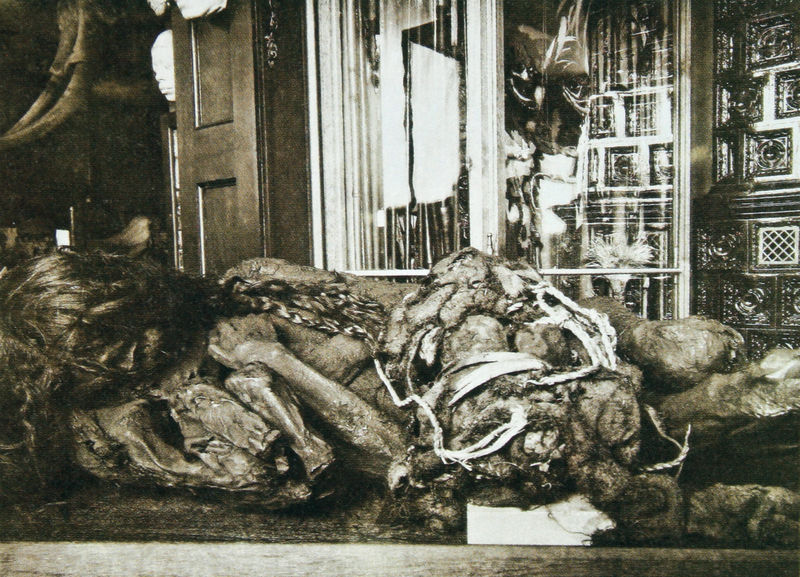
Titel: Südamerikanische Frauenmumie mit zwei Kindern aus der wissenschaftlichen Sammlung von Gabriel von Max
Standort: Mannheim
Institution: Reiß-Engelhorn Museen
Schlagwörter: weiß, fenster, glas, grau, schwarz, tür, tier, wand, mensch, pelz, spiegelung, haare, chaos, fell, bündel, wolle, foto, fotografie, photographie, knochen, durcheinander, photo, kassetten, verglasung, täfelung, gwirr